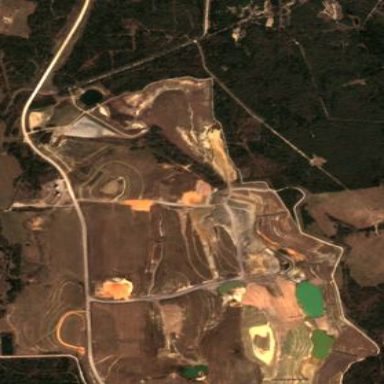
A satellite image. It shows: Quarry area.